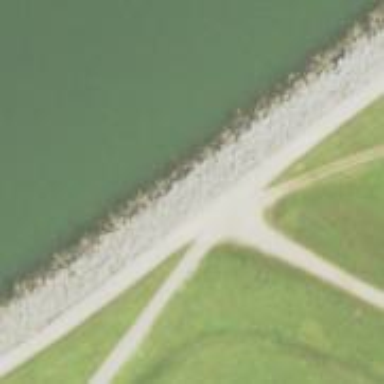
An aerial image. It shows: Dam along waterway.